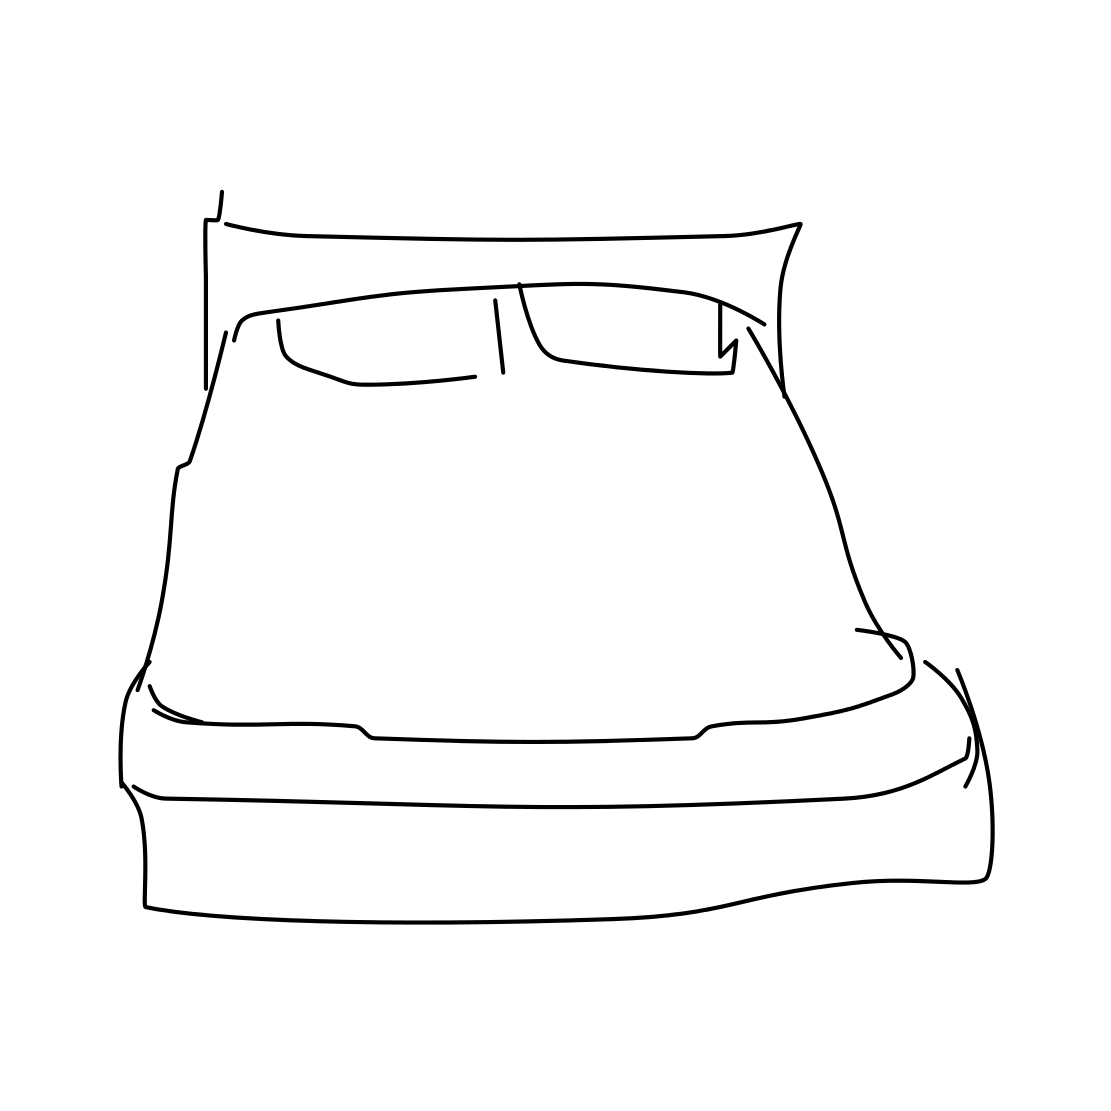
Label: bed